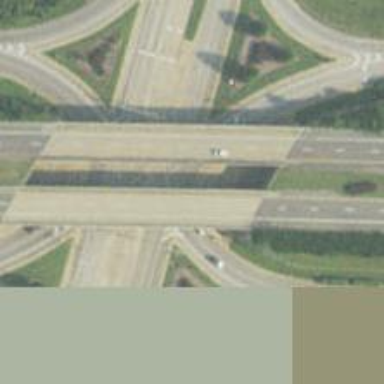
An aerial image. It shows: Asphalt road with primary link designation.